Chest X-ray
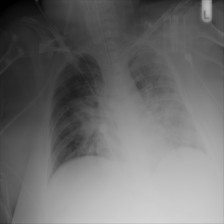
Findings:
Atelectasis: negative
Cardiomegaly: negative
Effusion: negative
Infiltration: positive
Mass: negative
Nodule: negative
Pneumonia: negative
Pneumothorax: negative
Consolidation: negative
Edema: negative
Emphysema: negative
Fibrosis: negative
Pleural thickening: negative
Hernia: negative